Question:
I would like to drop all "nan" columns (like the first one on the image) as it doesn't contain any information. I tried this using
'''
df.dropna(how='all', axis=1, inplace=True)
'''
which unfortunately had no effect. I am afraid that this might be the case because I had to convert my df into a string using
'''
df = df.applymap(str)
'''
This <URL> suggests that dropna won't work in such a case, which makes sense to me.
I tried to loop over the columns using:
'''
for i in range(len(list(df))):
if df.iloc[:,i].str.contains('nan').all():
df.drop(columns=i,axis=1, inplace=True)
'''
which doesn't seem to work. Any help how to drop those columns (and rows as that also doesn't work) is much appreciated
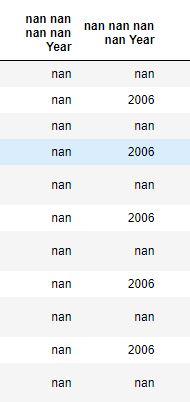
Answer: IIUC, try:
'''
df.replace('nan', np.nan).dropna(how='all', axis=1, inplace=True)
'''
This will replace those string 'nan' with np.nan allowing 'dropna' to function as expected.